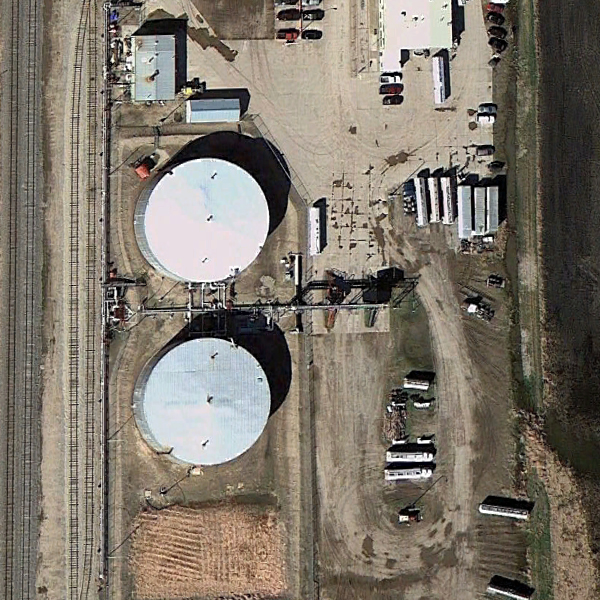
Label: StorageTanks